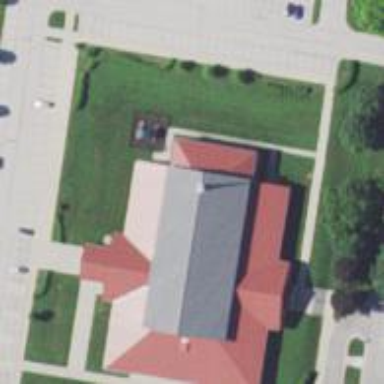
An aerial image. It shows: Chapel building.